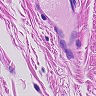
Metastatic tissue present: no